Aerial crown-view tile of a tropical tree (Barro Colorado Island, Panama), acquired 20250217:
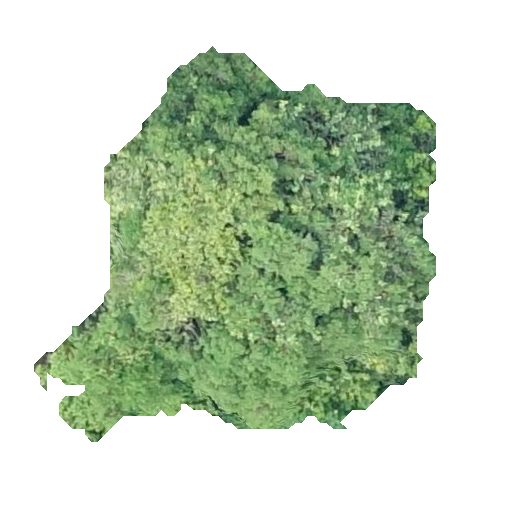
Species: Pouteria stipitata
GBIF accepted scientific name: Pouteria stipitata
Crown area: 157.241 m²